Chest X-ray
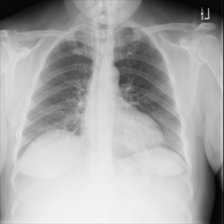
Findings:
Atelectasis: negative
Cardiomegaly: negative
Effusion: negative
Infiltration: negative
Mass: negative
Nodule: negative
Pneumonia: negative
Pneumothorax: negative
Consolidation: negative
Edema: negative
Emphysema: negative
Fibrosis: negative
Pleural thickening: negative
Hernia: negative